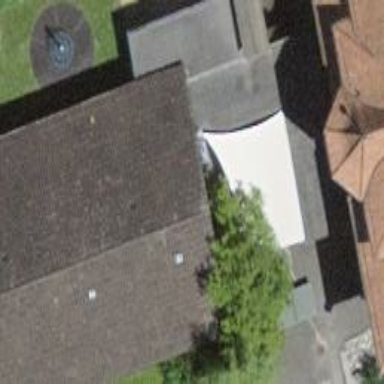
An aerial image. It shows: Kindergarten building.